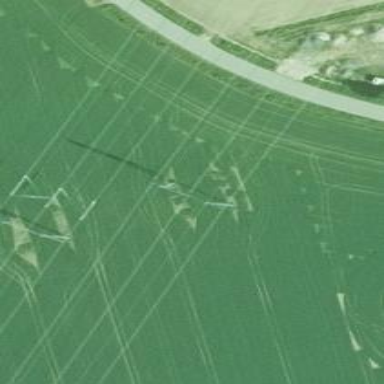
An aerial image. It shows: Power tower.